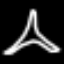
Label: The Eiffel Tower